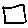
Label: square